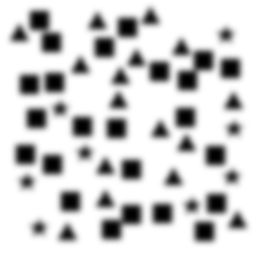
Squares: 24
Triangles: 16
Stars: 8
Total shapes: 48